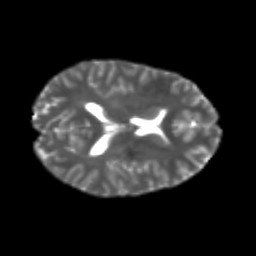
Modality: T2w
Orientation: axial
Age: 20
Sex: female
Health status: healthy
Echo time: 0.074 s